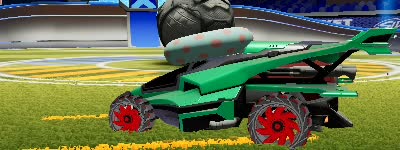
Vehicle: aftershock